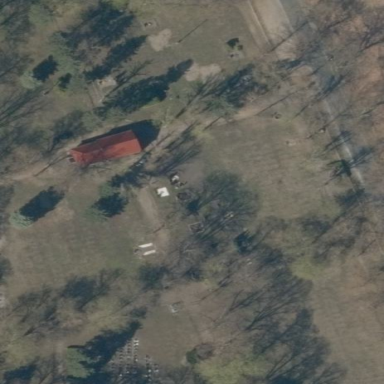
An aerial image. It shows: Graveyard.